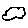
Label: cloud